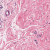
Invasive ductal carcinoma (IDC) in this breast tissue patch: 0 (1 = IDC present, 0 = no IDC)